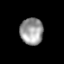
Tissue: lung
Cell type: Epithelial cells
Senescence score: 0.2156
Nuclear area (px): 601
Mean DAPI intensity: 155.879